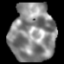
Tissue: lung
Cell type: Epithelial cells
Senescence score: 0.1885
Nuclear area (px): 2545
Mean DAPI intensity: 138.157